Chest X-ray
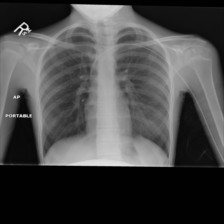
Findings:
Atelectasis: negative
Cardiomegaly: negative
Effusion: negative
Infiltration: negative
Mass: negative
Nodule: negative
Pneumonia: negative
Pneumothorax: negative
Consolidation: negative
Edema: negative
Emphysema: negative
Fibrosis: negative
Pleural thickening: negative
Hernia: negative